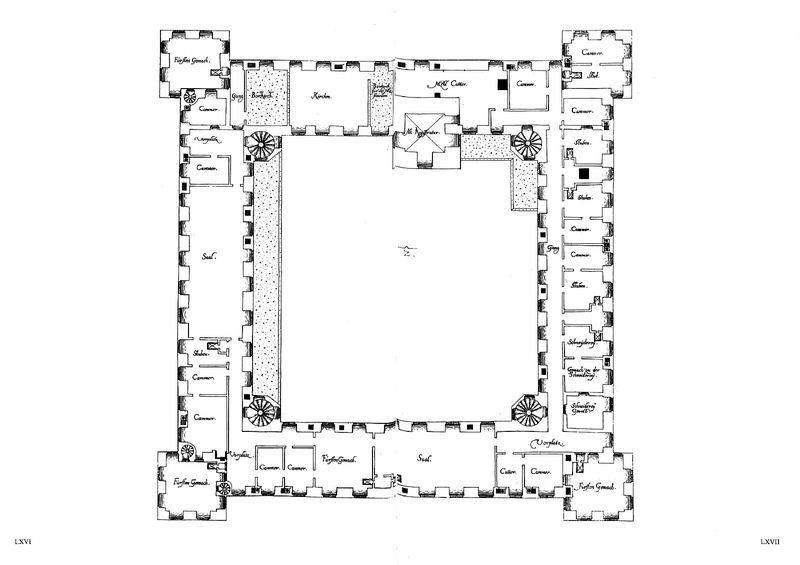
Titel: Schloss Johannisburg zu Aschaffenburg
Künstler: Georg Ridinger
Standort: Aschaffenburg, Schloss (EU - D - Bayern)
Schlagwörter: fenster, raum, schwarz, zeichnung, zimmer, schloss, architektur, kirche, turm, schrift, türen, hof, saal, treppe, treppen, kammer, erker, gang, innenhof, burg, kloster, türme, palazzo, festung, text, flur, räume, entwurf, plan, wendeltreppe, quadrat, grundriss, bauplan, atrium, kammern, wendeltreppen, ecktürme, übersicht, eckturm, orientierung, castell, schluss